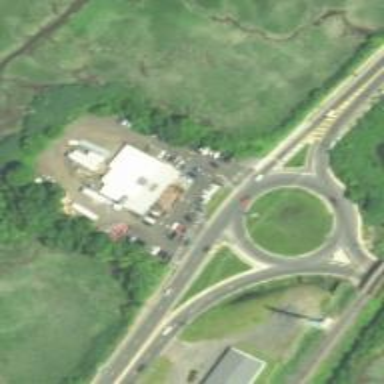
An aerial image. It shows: Roundabout on trunk highway.